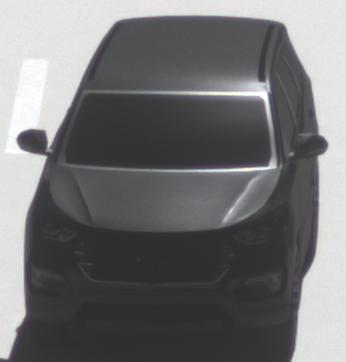
Make: Hyundai
Model: Santa Fe 2.4 GDI
Detailed model: Santa Fe (DM)
Model produced from: 2017/08
Model produced until: 2018/01
Doors: 5
Color: black
Road condition: dry road
Daytime: morning or afternoon
Contrast: high contrast